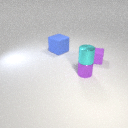
small purple metal cylinder below small cyan metal cylinder